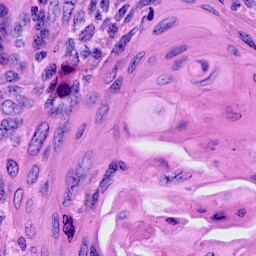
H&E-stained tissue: Cervix